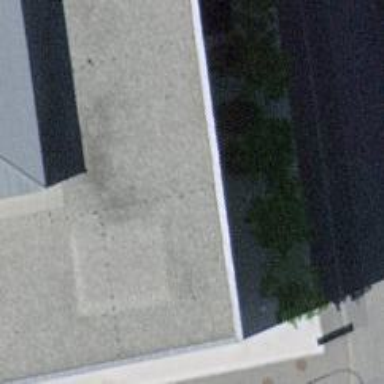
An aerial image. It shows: Restaurant.